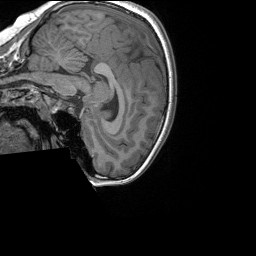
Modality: T1w
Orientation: sagittal
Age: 7
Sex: male
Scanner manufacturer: siemens
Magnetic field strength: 3 T
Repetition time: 1.65 s
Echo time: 0.00203 s